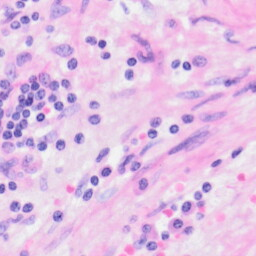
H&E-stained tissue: Kidney